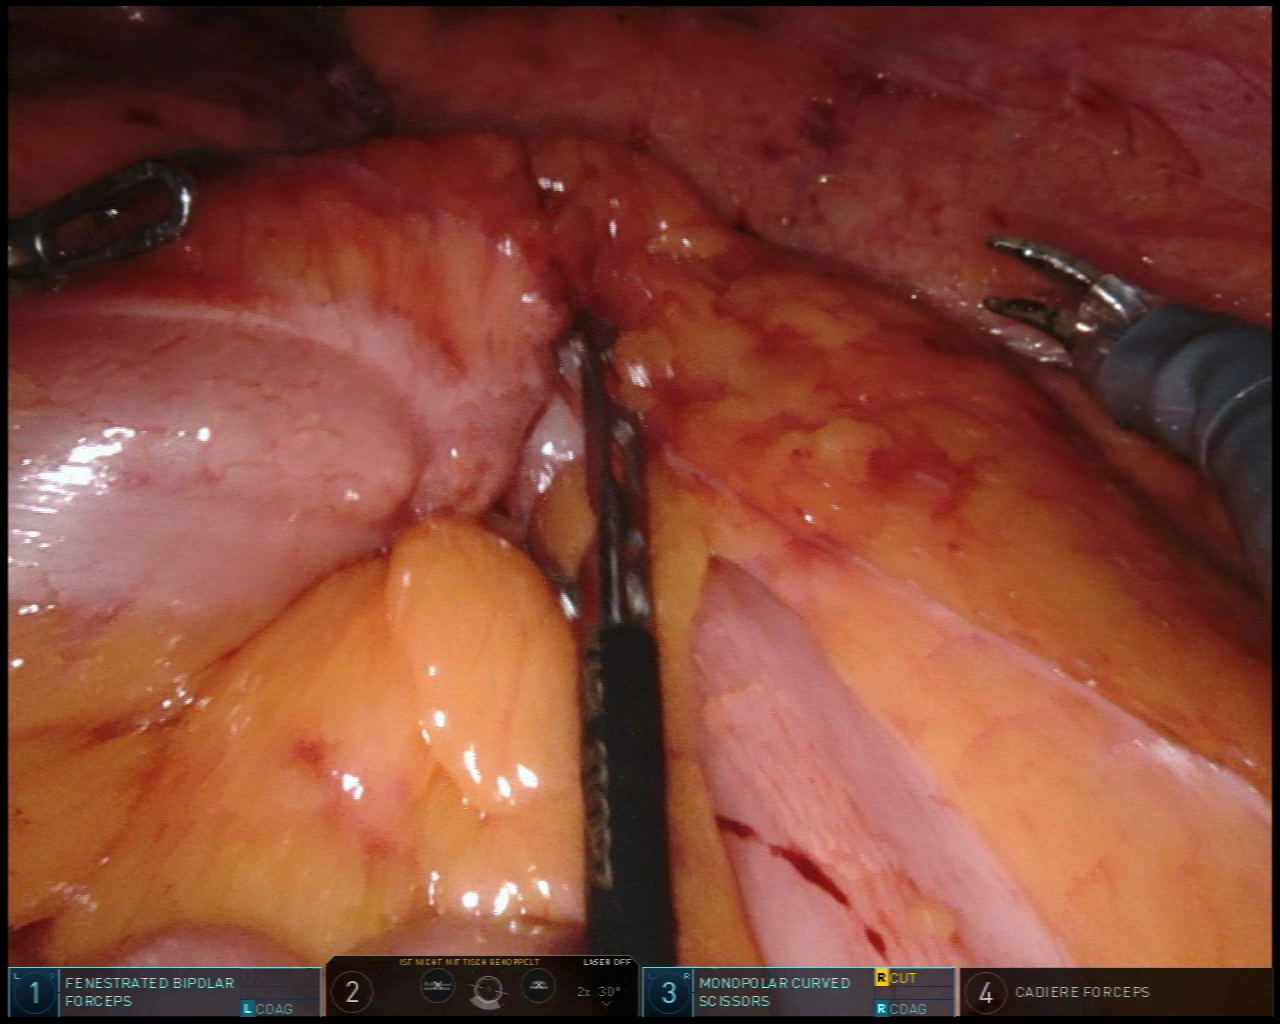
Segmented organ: colon
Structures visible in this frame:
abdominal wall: yes
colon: yes
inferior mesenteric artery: no
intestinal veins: no
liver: no
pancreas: no
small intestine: no
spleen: no
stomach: no
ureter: no
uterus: no
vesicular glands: no